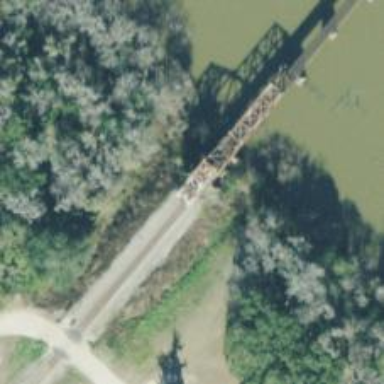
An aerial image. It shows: Railway bridge.